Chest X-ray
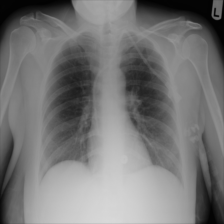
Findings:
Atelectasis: negative
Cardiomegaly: negative
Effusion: negative
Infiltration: negative
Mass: negative
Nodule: negative
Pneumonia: negative
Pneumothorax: negative
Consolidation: negative
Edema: negative
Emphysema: negative
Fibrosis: negative
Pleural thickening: negative
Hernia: negative